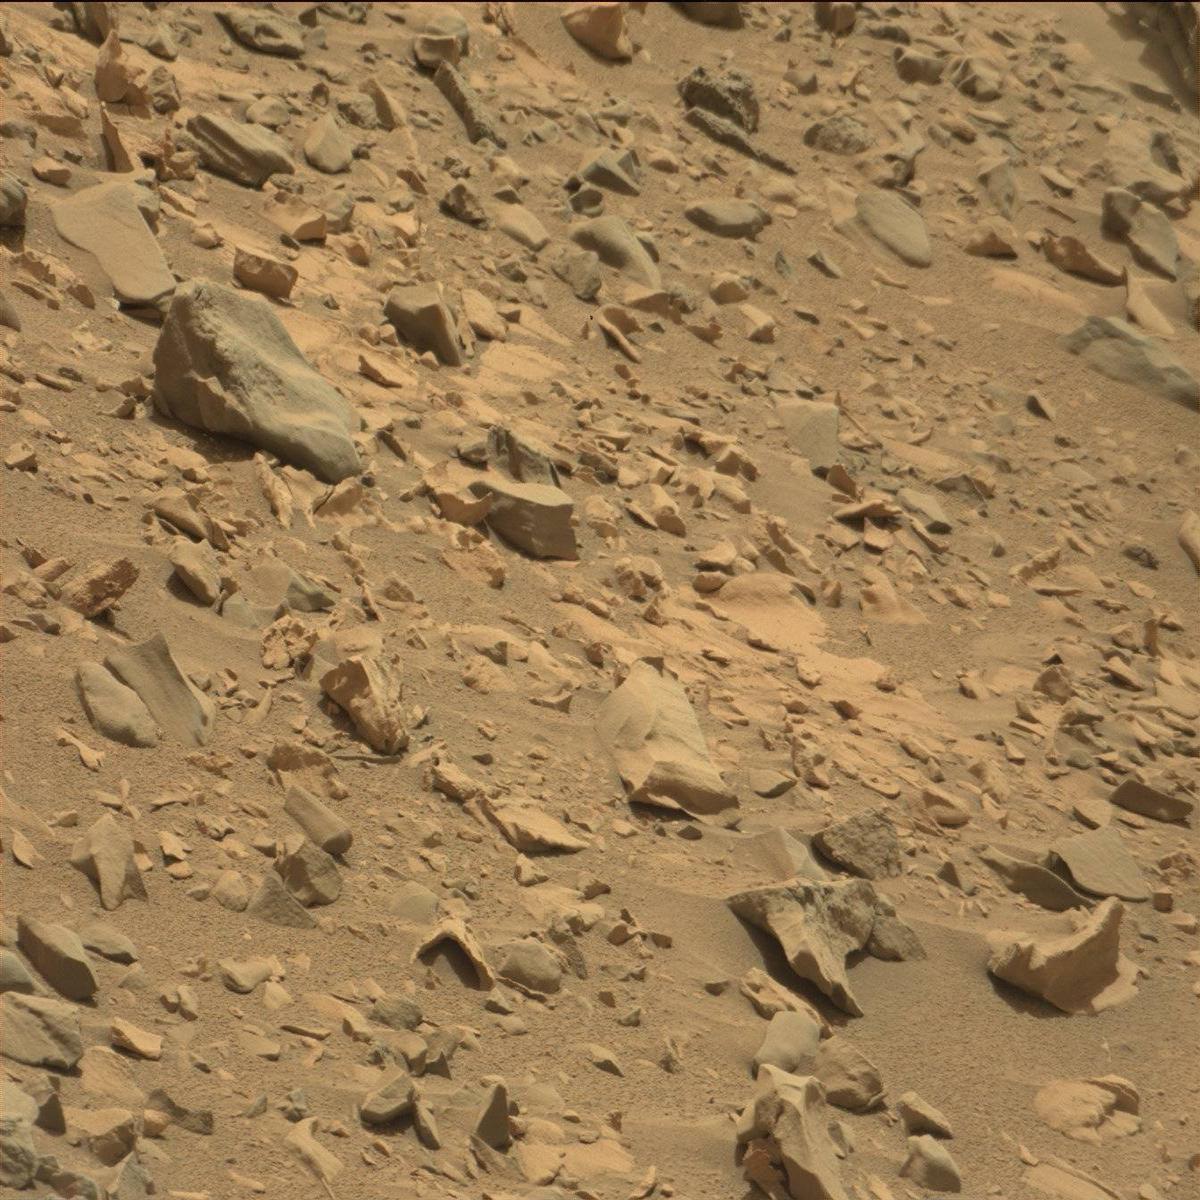
Terrain classes present: Bedrock, Rock, Sand / Soil